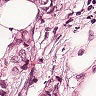
Metastatic tissue present: yes